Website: home-depot
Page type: billing-address
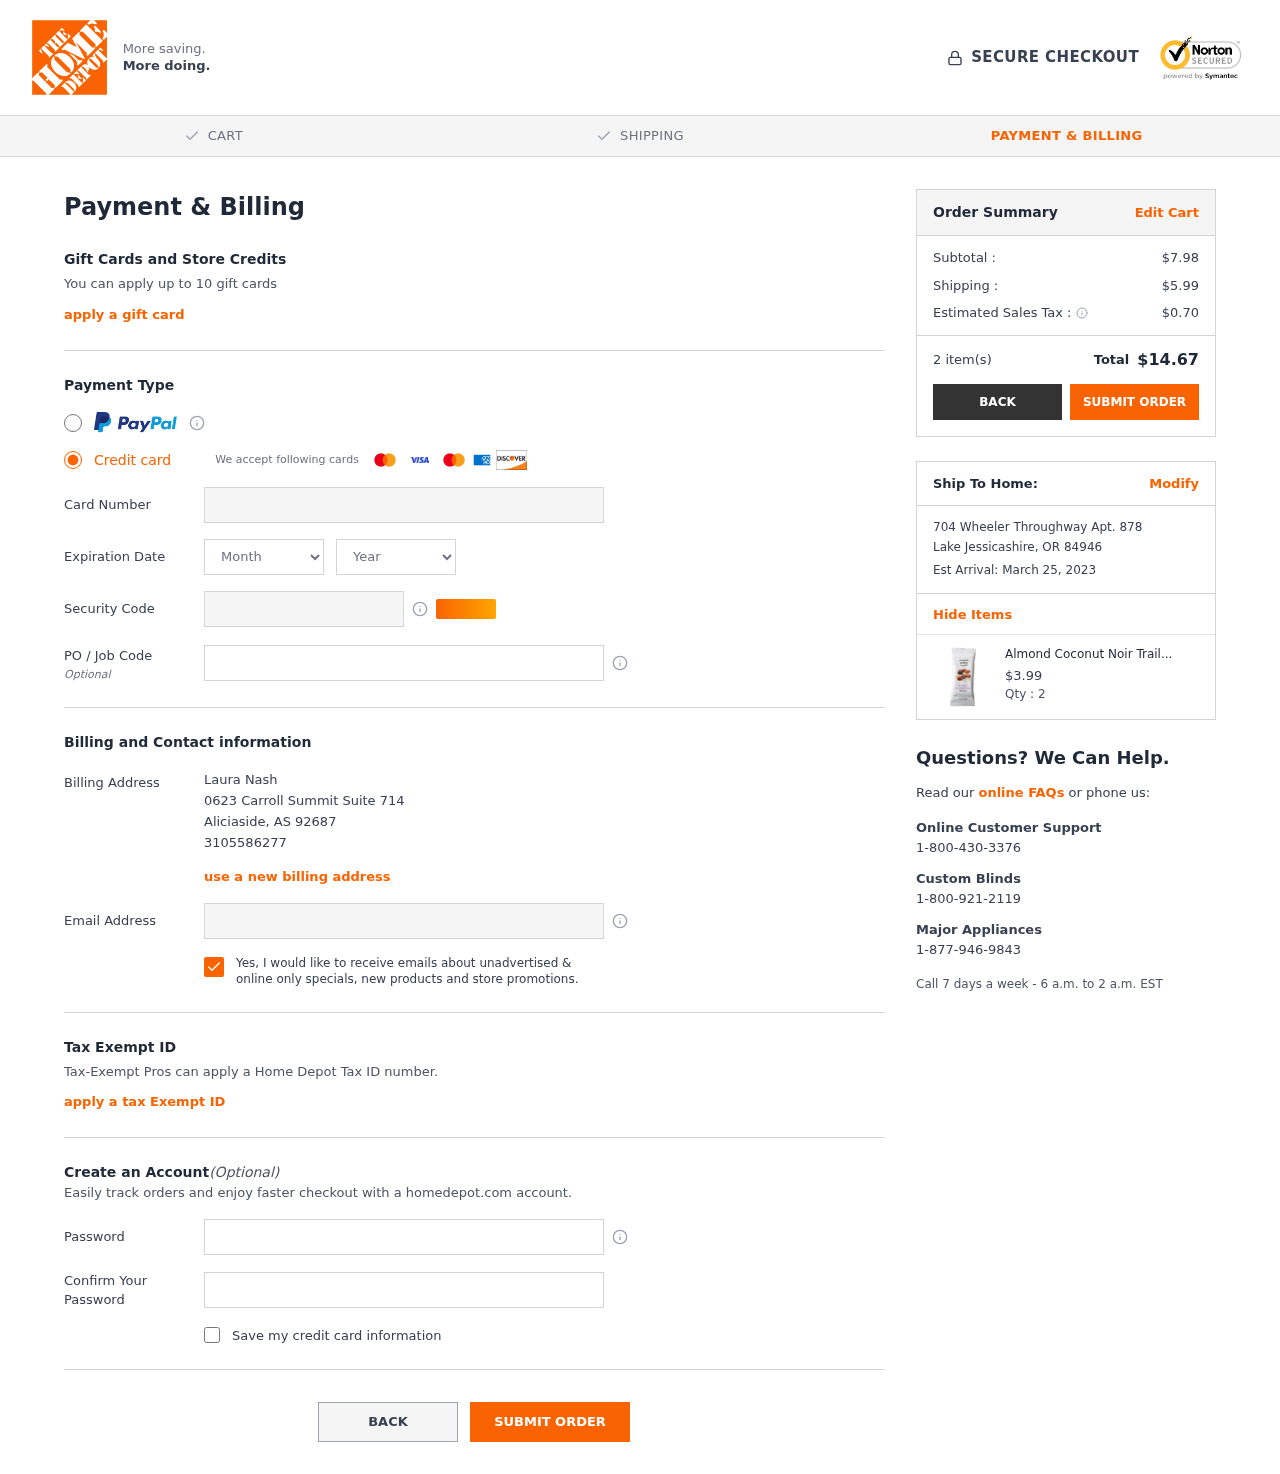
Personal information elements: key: PII_CARD_CVV
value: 852
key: PII_CARD_EXPIRY_MONTH
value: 08
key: PII_CARD_EXPIRY_YEAR
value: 26
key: PII_CARD_NUMBER
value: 4552 1390 8976 9772
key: PII_CITY
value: Aliciaside
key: PII_CITY2
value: Lake Jessicashire
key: PII_EMAIL
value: lauranash@gmail.com
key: PII_FULLNAME
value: Laura Nash
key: PII_JOB_CODE
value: J107430
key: PII_PHONE
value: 3105586277
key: PII_POSTCODE
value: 92687
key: PII_POSTCODE2
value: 84946
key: PII_STATE_ABBR
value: AS
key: PII_STATE_ABBR2
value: OR
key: PII_STREET
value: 0623 Carroll Summit Suite 714
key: PII_STREET2
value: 704 Wheeler Throughway Apt. 878
Product elements: key: PRODUCT1_NAME
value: Almond Coconut Noir Trail Mix Snack Pack, 1.5 oz single serve (Pack of 300)
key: PRODUCT1_PRICE
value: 3.99
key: PRODUCT1_QUANTITY
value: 2
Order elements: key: ORDER_SUBTOTAL
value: $7.98
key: ORDER_SHIPPING_COST
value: $5.99
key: ORDER_TAX
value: $0.70
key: ORDER_NUM_ITEMS
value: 2 item(s)
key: ORDER_TOTAL
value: $14.67
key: ORDER_DELIVERY_DATE
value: Est Arrival: March 25, 2023